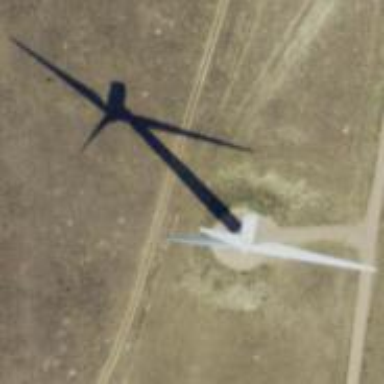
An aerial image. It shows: Wind power generator employing wind turbines.